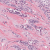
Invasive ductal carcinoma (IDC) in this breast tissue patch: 1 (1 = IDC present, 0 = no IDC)